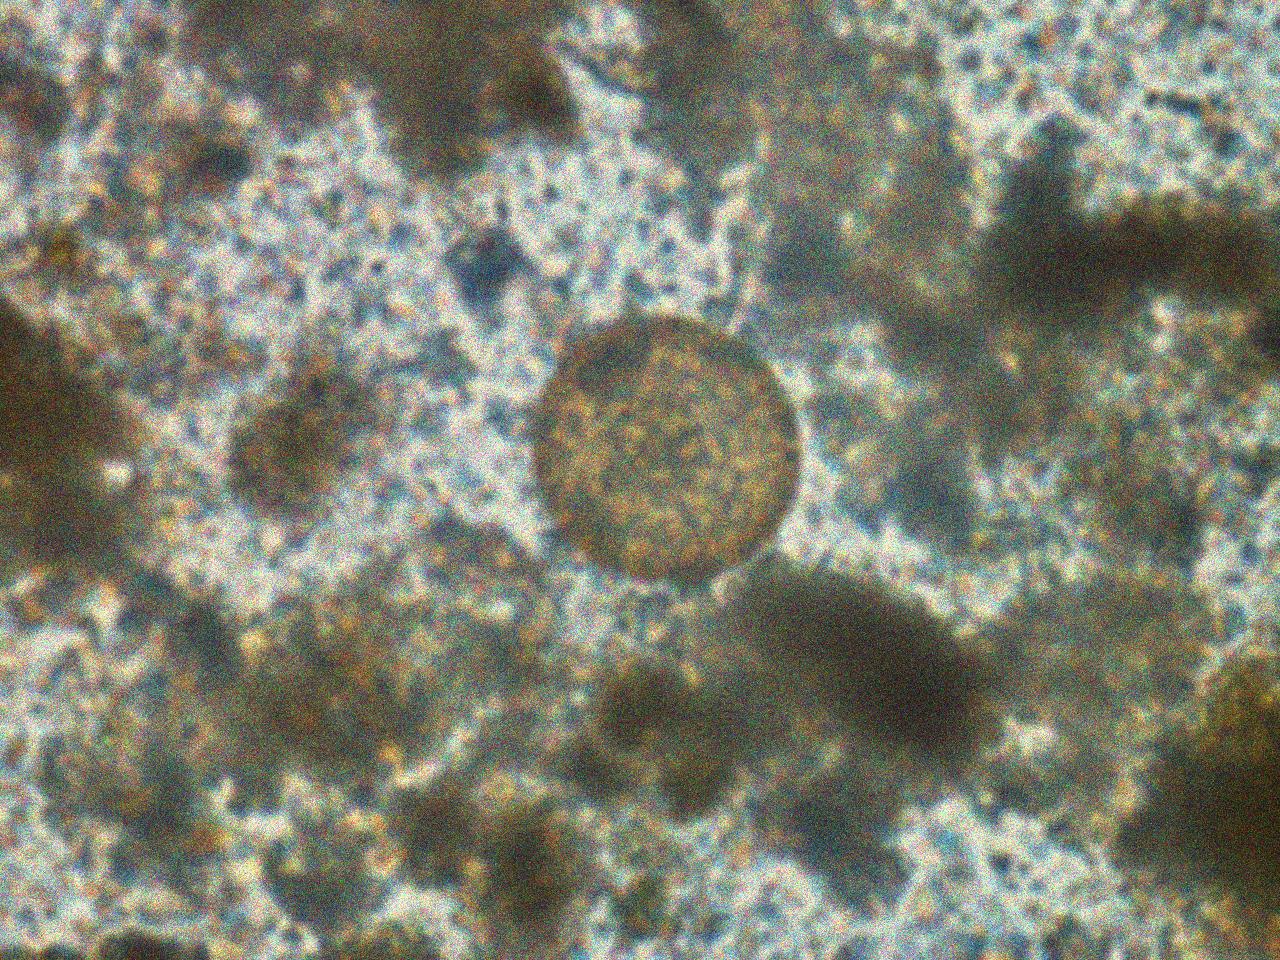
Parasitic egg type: Hymenolepis diminuta